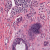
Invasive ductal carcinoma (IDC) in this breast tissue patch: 0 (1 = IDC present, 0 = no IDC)